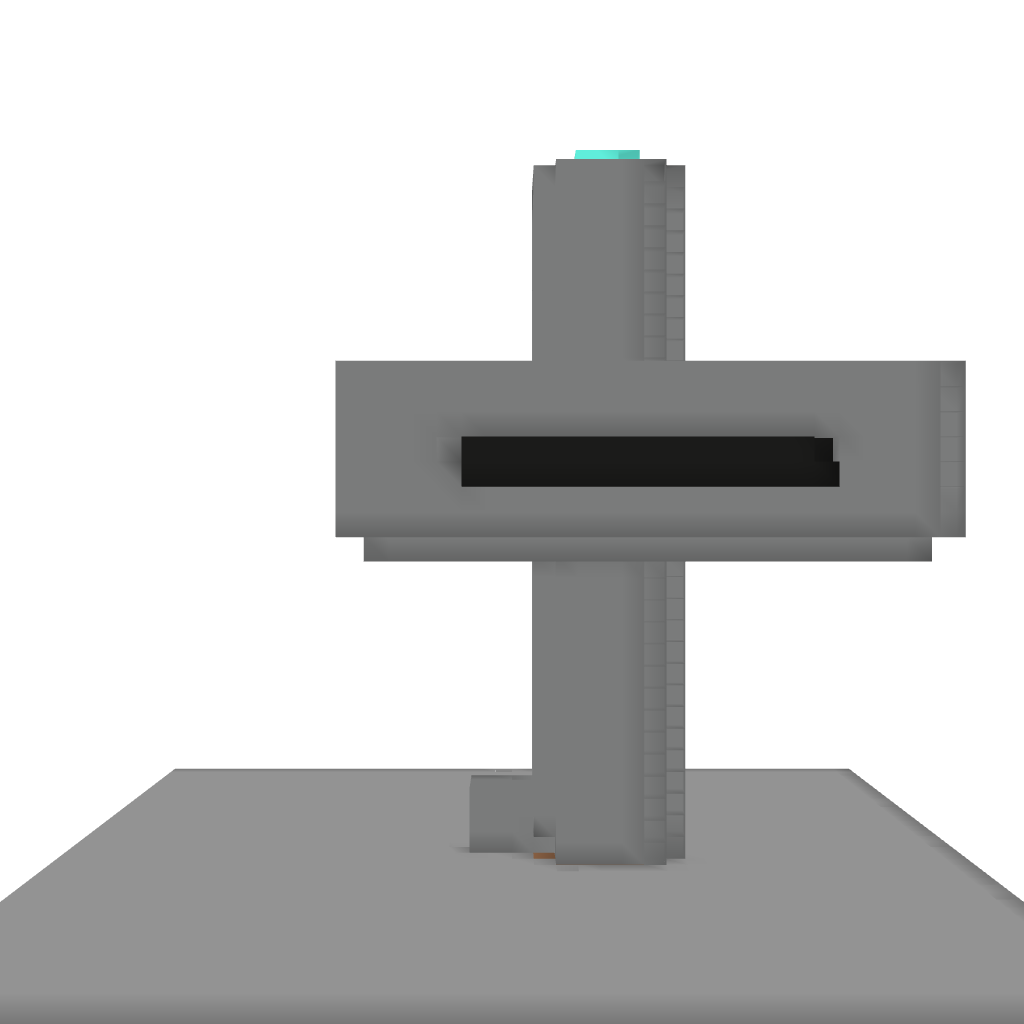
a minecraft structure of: castle